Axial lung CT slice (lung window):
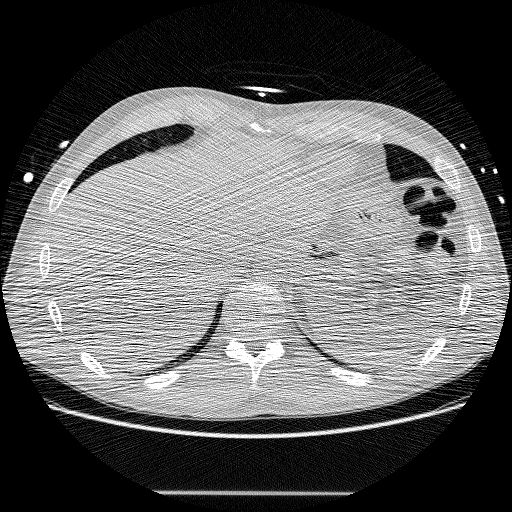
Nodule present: no